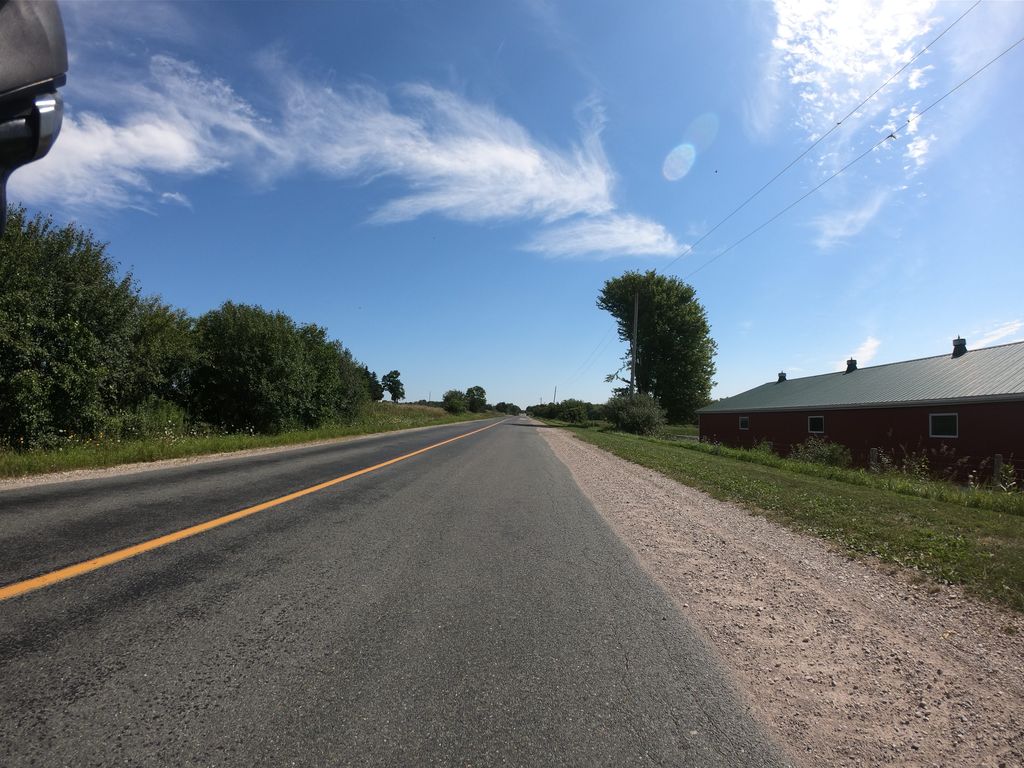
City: kitchener-waterloo